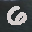
Label: 6